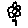
Label: flower